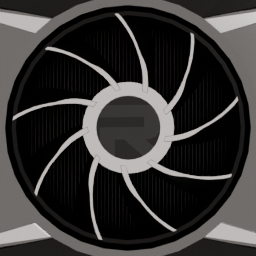
Label: electronics